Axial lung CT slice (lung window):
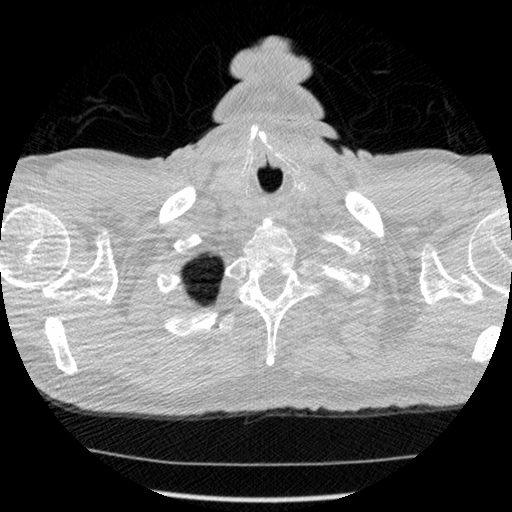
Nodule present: no